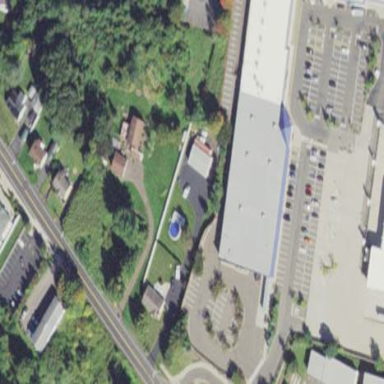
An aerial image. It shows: Retail building.